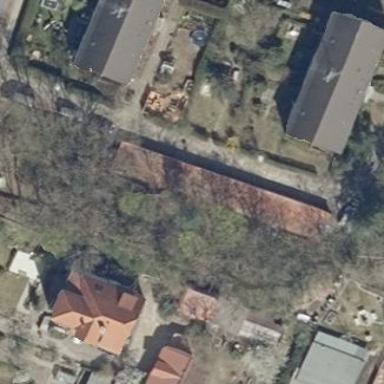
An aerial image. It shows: Group of garages.